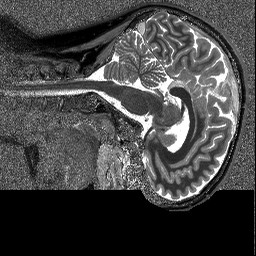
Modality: T1map
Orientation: sagittal
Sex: female